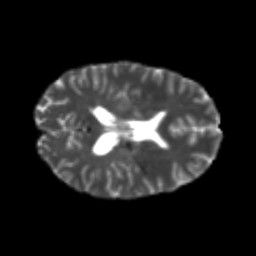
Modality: T2w
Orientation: axial
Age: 24
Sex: female
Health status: healthy
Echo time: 0.074 s